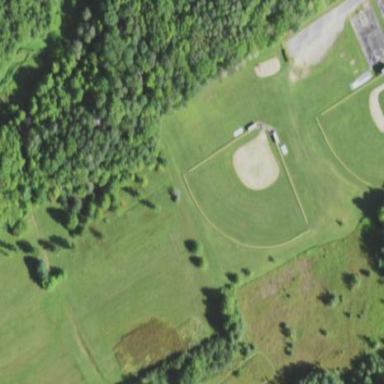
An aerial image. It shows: Baseball pitch for leisure land activities.